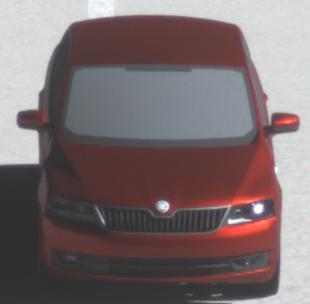
Make: Skoda
Model: Rapid
Detailed model: Rapid 1.2 Active Limousine
Model produced from: 2012/10
Model produced until: 2015/04
Doors: 5
Color: red
Road condition: dry road
Daytime: morning or afternoon
Contrast: high contrast